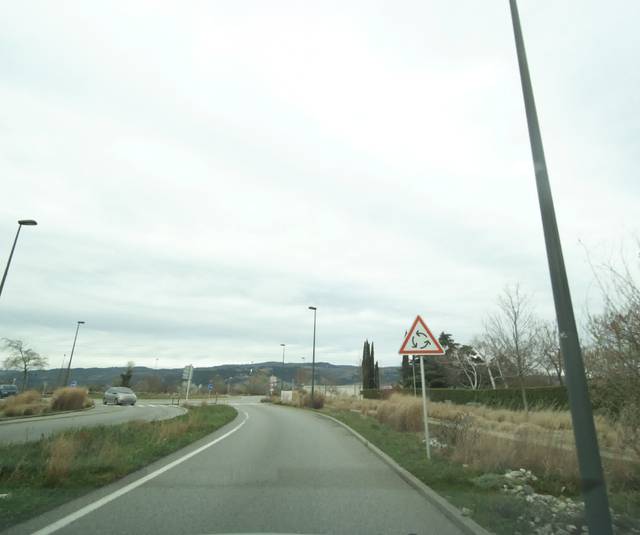
Region: France
Coordinates: 44.96, 4.879